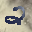
Label: 2